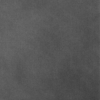
Label: dusty